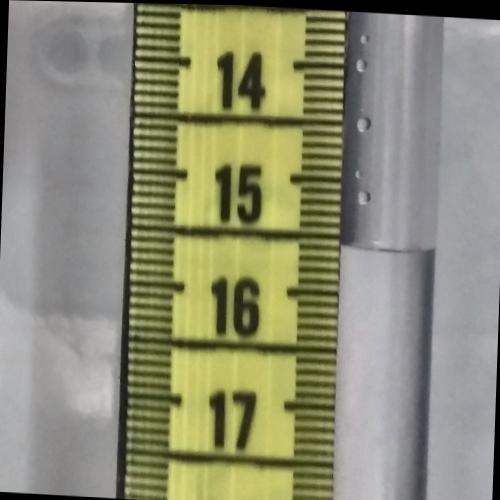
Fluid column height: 15.6 cm